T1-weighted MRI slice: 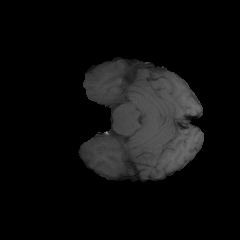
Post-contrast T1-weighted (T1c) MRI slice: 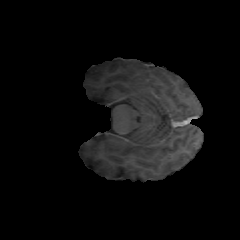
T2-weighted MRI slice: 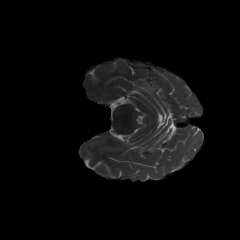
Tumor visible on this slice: no